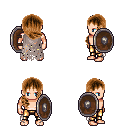
a pixel art fantasy rpg character, male body template, human, light skin, gray tattered cape, gold greaves, brown right-swept hairstyle, shield, four views (front, back, left, right), 2x2 character sprite sheet, small pixel art, hard edges, no anti-aliasing